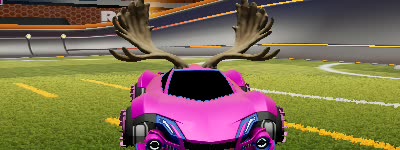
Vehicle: werewolf